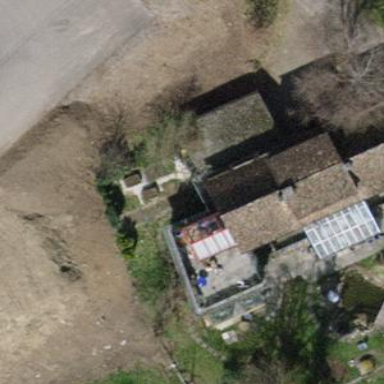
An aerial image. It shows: Detached building.